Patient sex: M
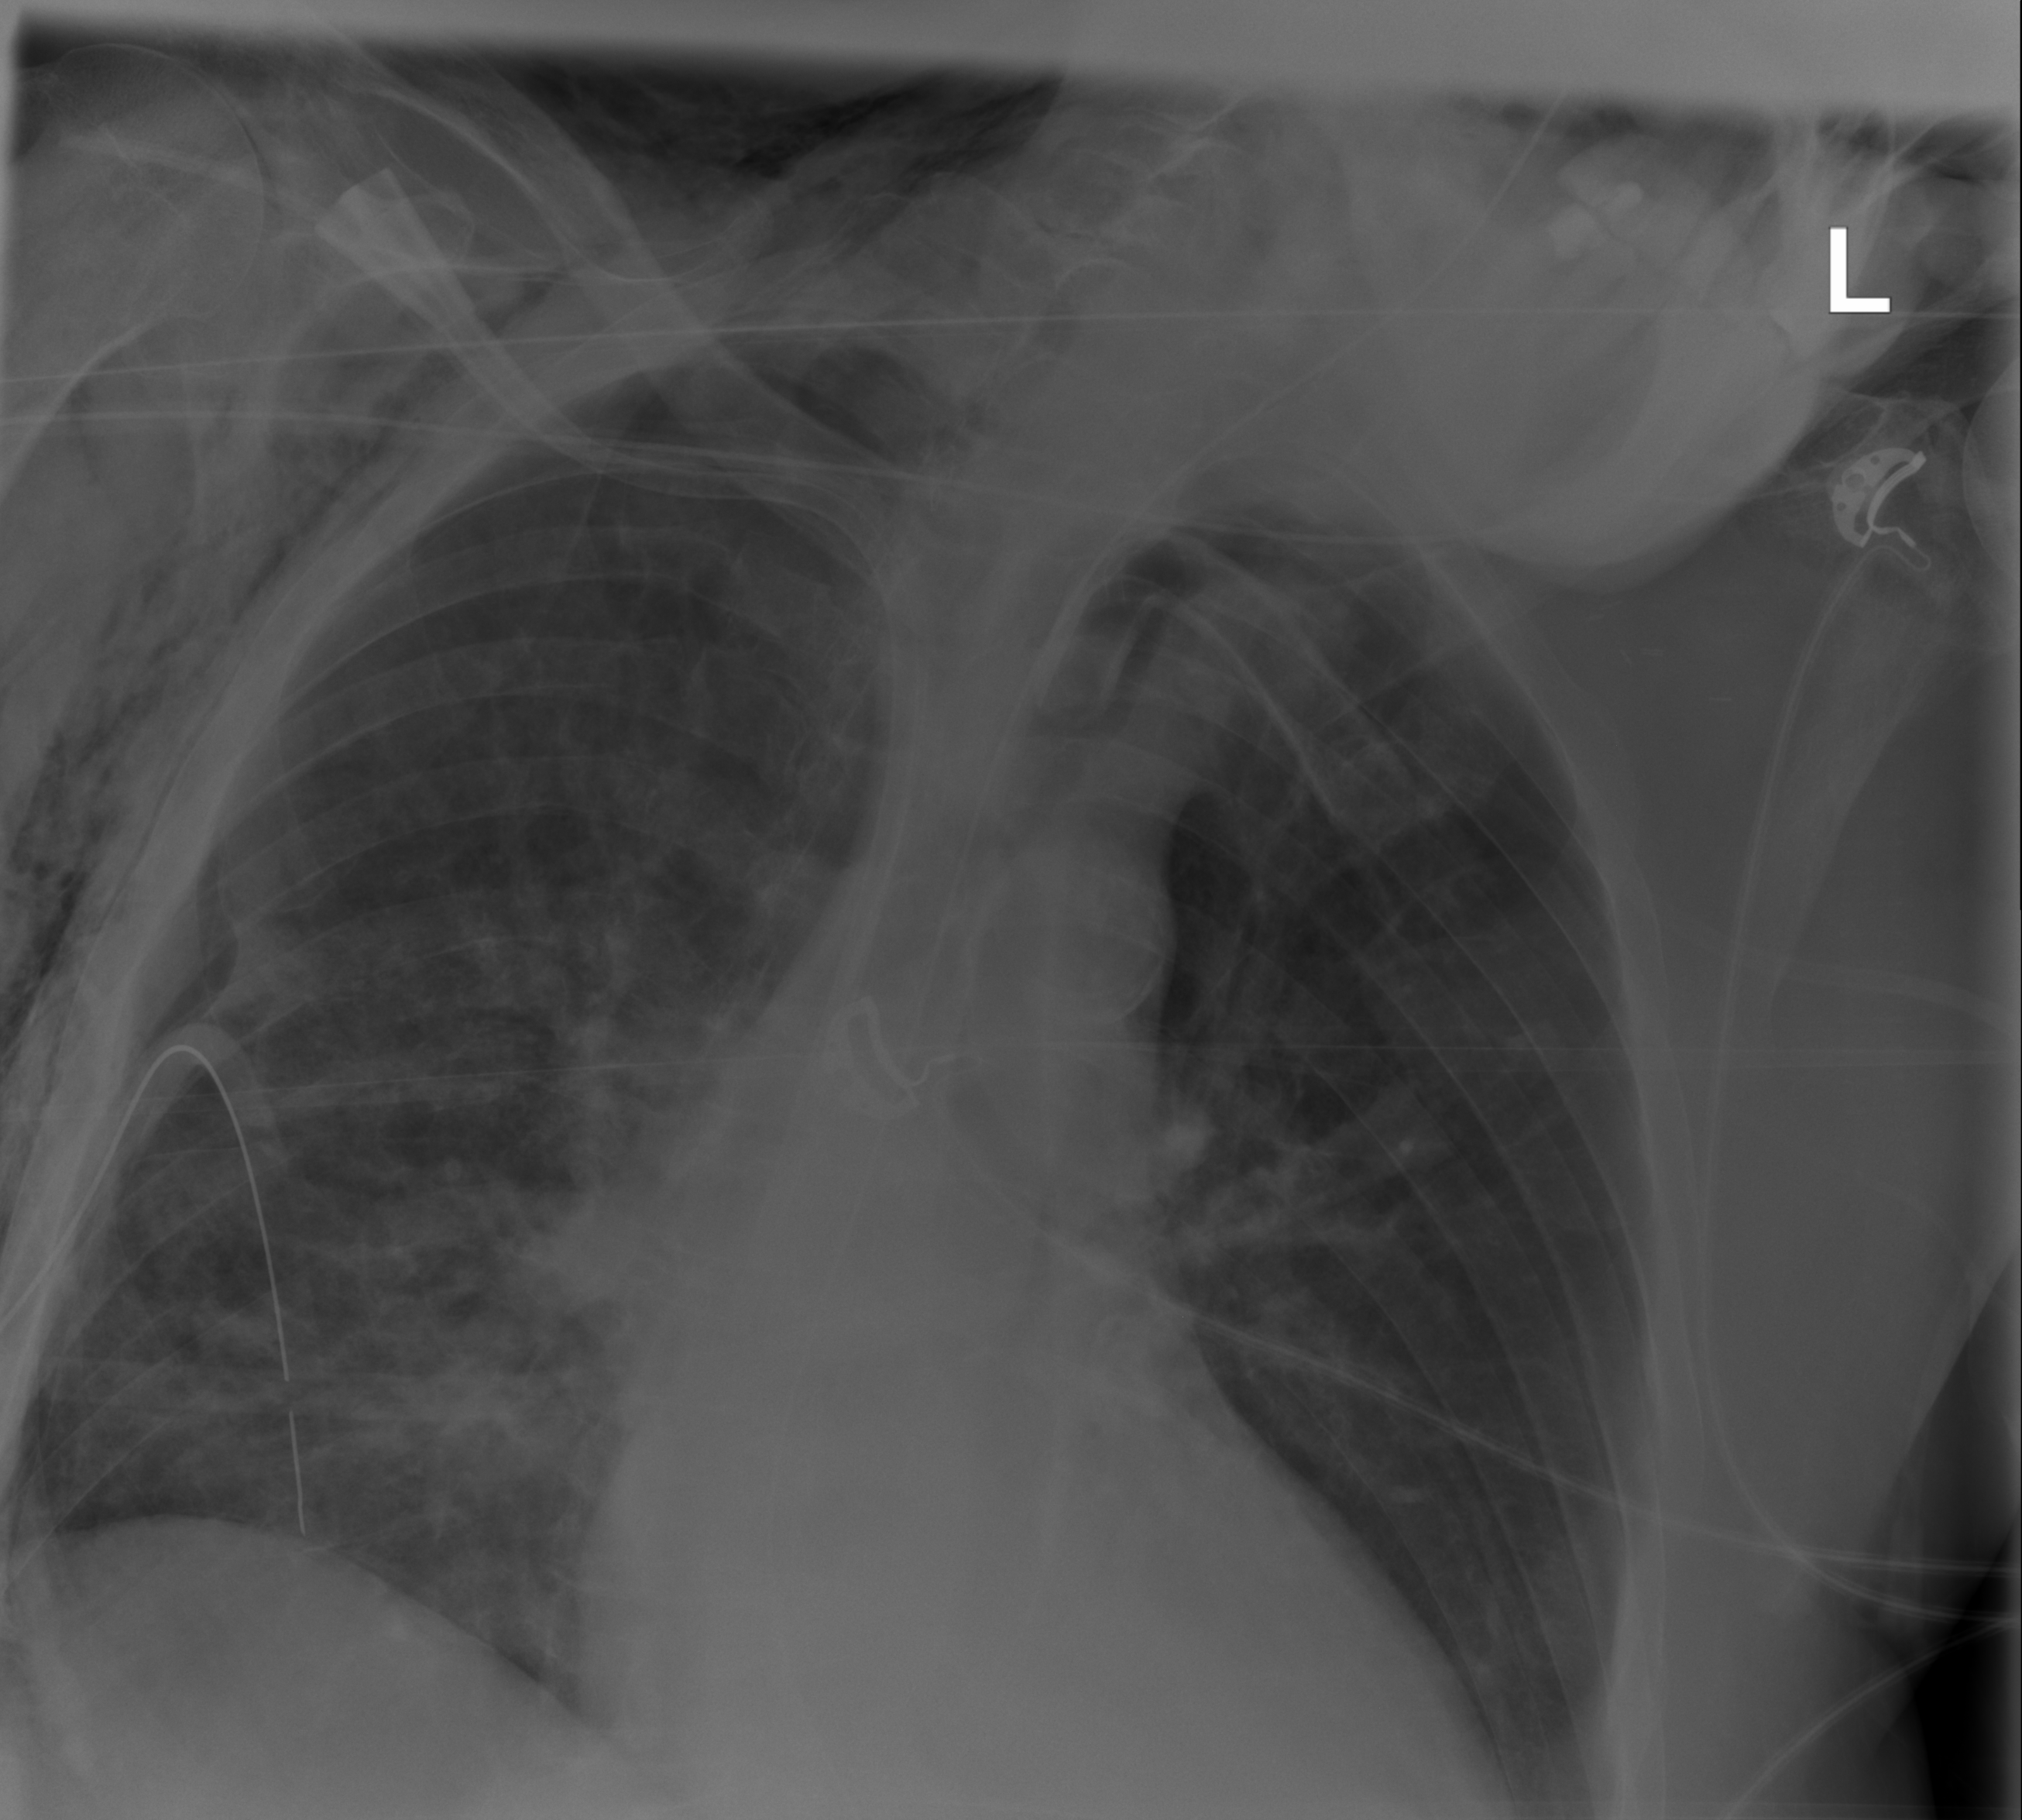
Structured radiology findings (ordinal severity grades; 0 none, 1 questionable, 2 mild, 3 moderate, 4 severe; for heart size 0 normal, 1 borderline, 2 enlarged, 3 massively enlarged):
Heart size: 0
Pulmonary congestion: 2
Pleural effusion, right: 0
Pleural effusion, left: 0
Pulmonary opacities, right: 0
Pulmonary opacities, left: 2
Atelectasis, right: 0
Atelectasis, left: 0